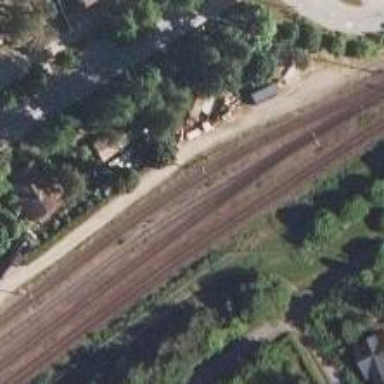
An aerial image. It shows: Wedge used for railway derailment.